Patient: sex F, age 65
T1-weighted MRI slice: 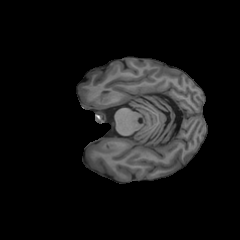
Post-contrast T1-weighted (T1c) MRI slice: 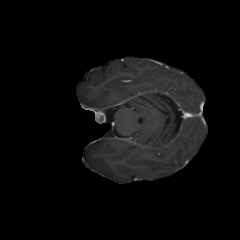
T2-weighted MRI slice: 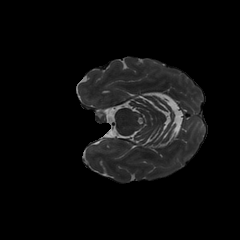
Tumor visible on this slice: no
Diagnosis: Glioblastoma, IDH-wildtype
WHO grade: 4